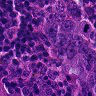
Metastatic tissue present: yes